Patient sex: F
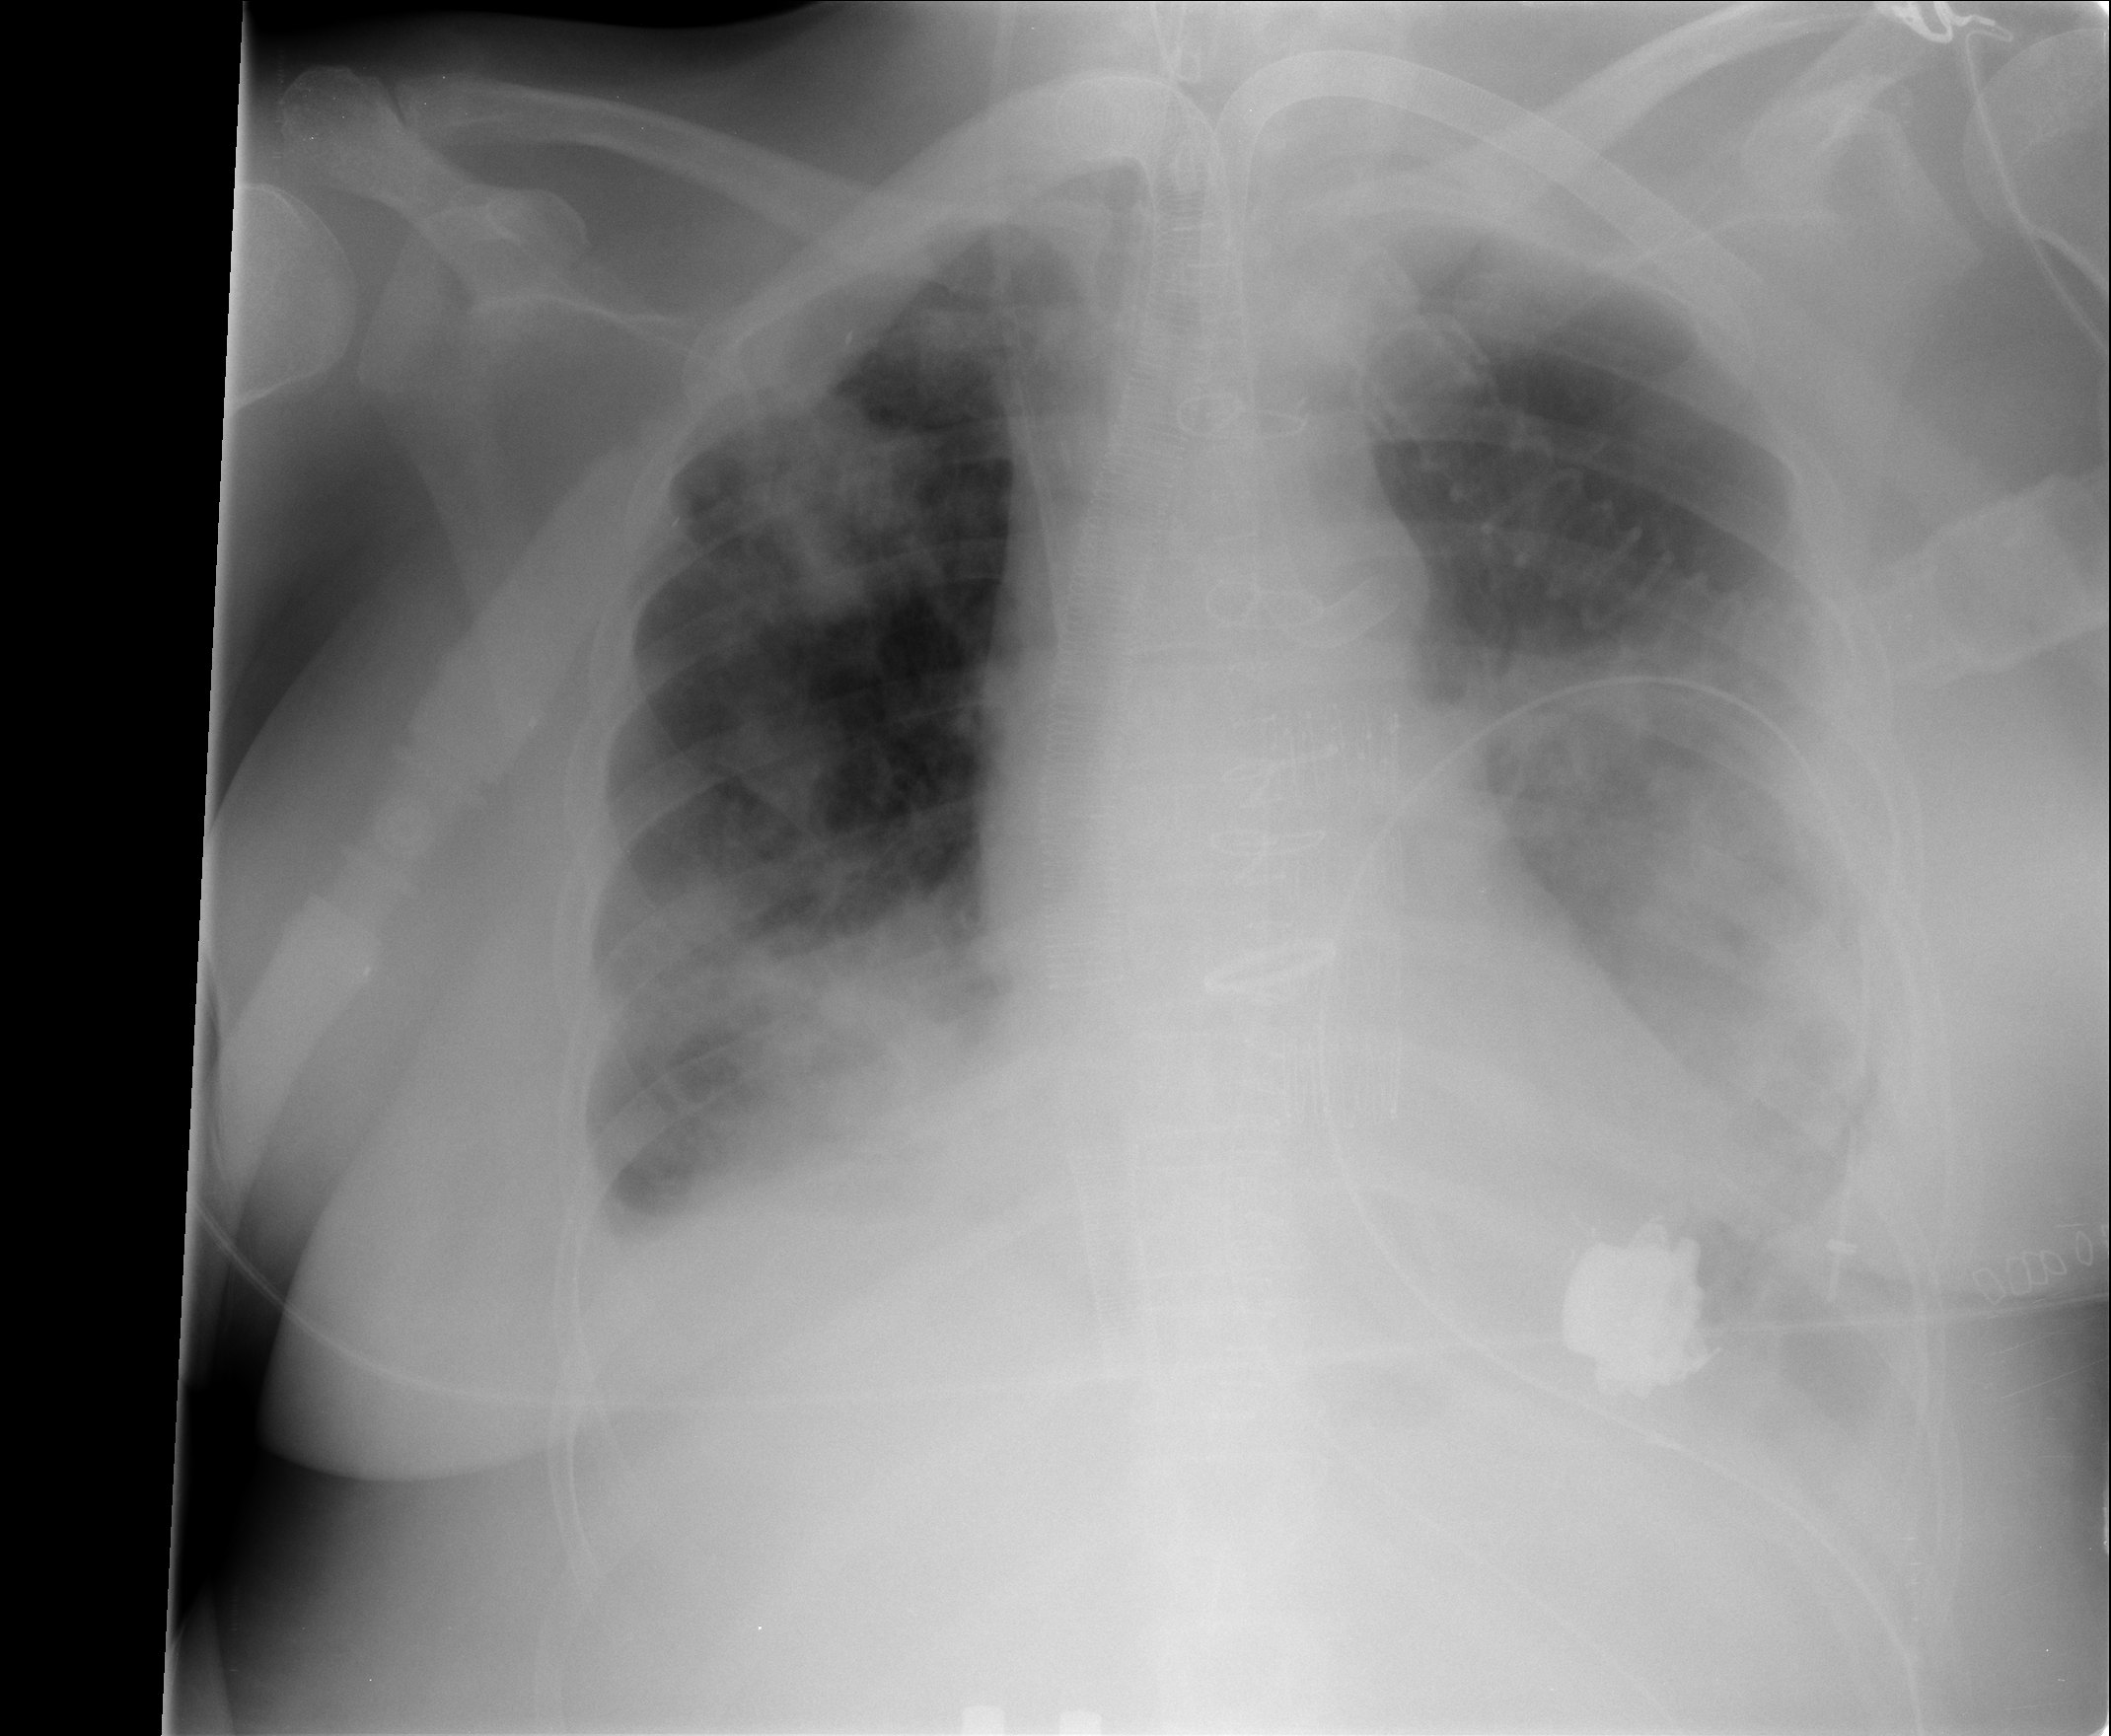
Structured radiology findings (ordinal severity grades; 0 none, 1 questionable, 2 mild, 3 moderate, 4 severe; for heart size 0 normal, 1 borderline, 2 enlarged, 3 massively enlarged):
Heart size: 0
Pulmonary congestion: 1
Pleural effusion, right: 2
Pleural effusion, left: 2
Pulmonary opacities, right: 3
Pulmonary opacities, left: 3
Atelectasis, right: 3
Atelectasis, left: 3